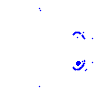
Particle: pion